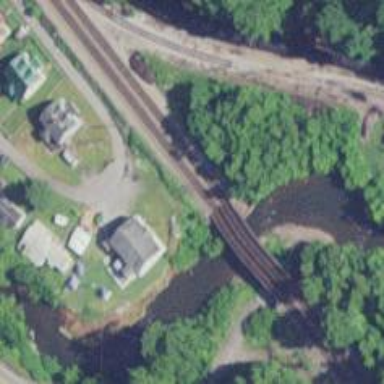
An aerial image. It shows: Bridge over railway line.